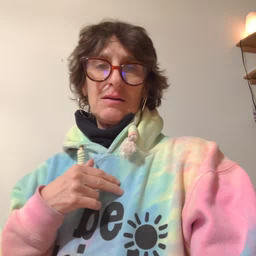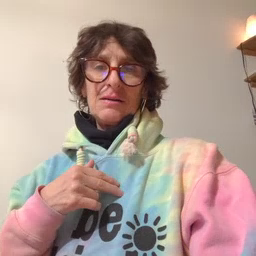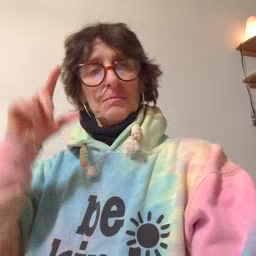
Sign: moon